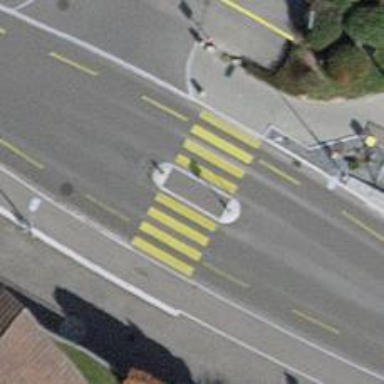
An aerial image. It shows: Marked zebra crossing with island in the middle. The crossing is clearly visible with markings.